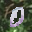
Label: 0